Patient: sex M, age 57
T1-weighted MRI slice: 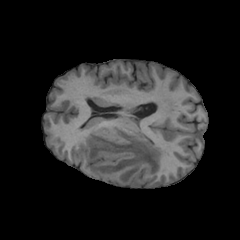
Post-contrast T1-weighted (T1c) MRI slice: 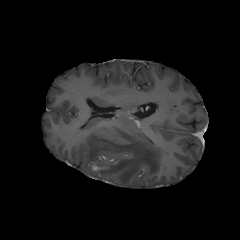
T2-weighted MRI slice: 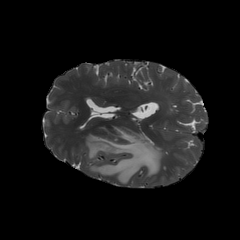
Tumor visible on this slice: yes
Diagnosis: Glioblastoma, IDH-wildtype
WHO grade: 4